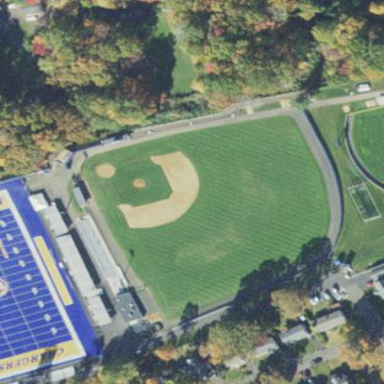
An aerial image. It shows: Baseball pitch for leisure and sports activities.